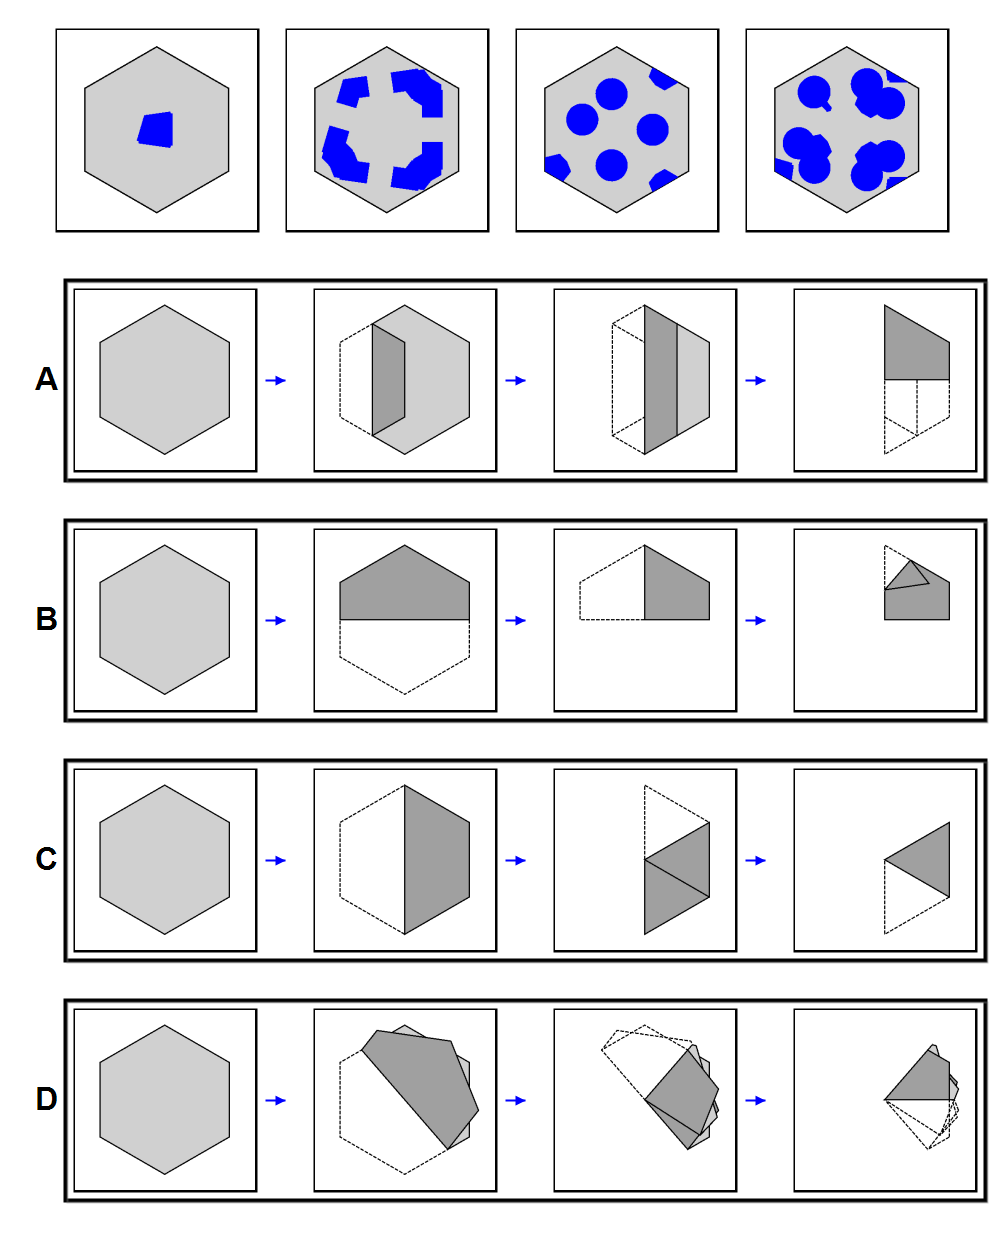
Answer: D